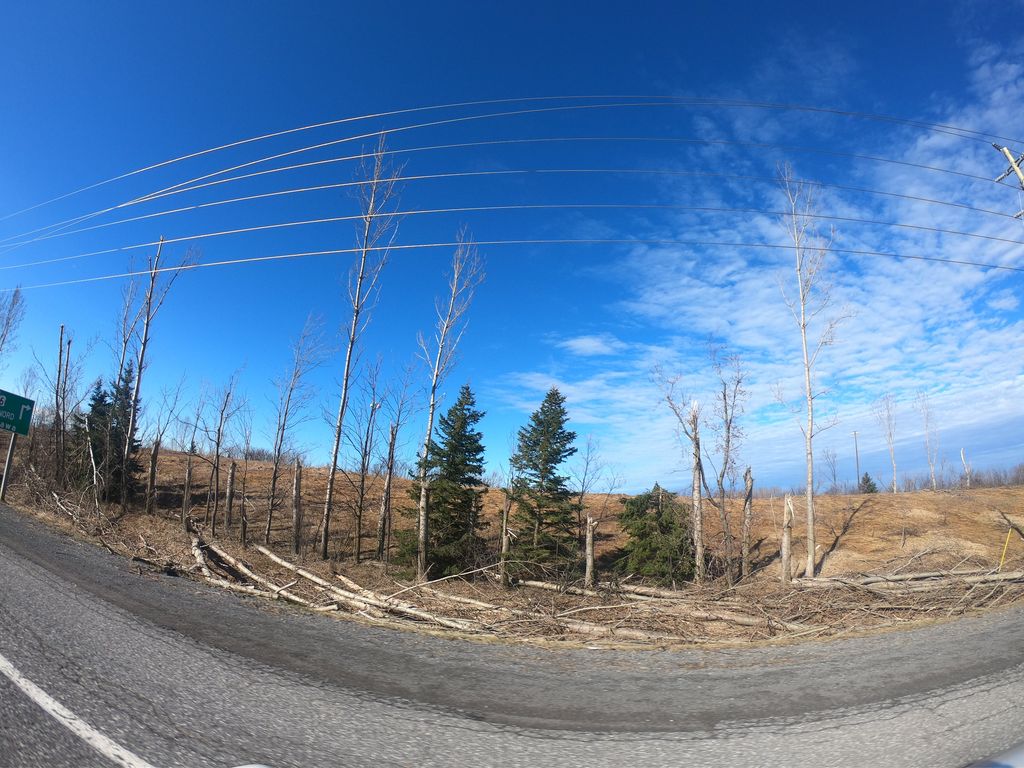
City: ottawa-gatineau